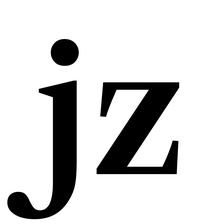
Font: LibreCaslonText_SemiBold